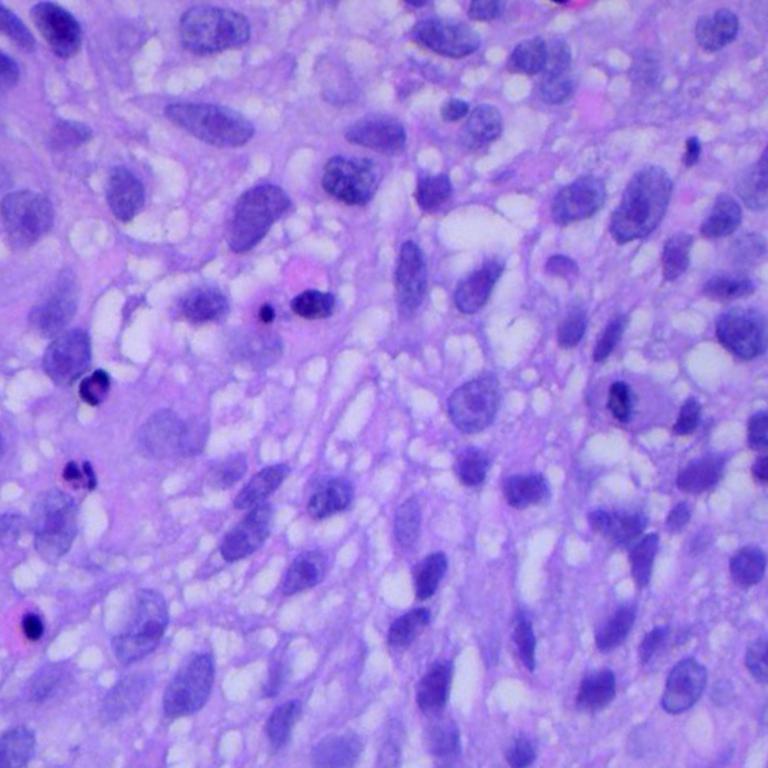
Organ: lung
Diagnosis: squamous carcinomas